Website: walmart
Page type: payment
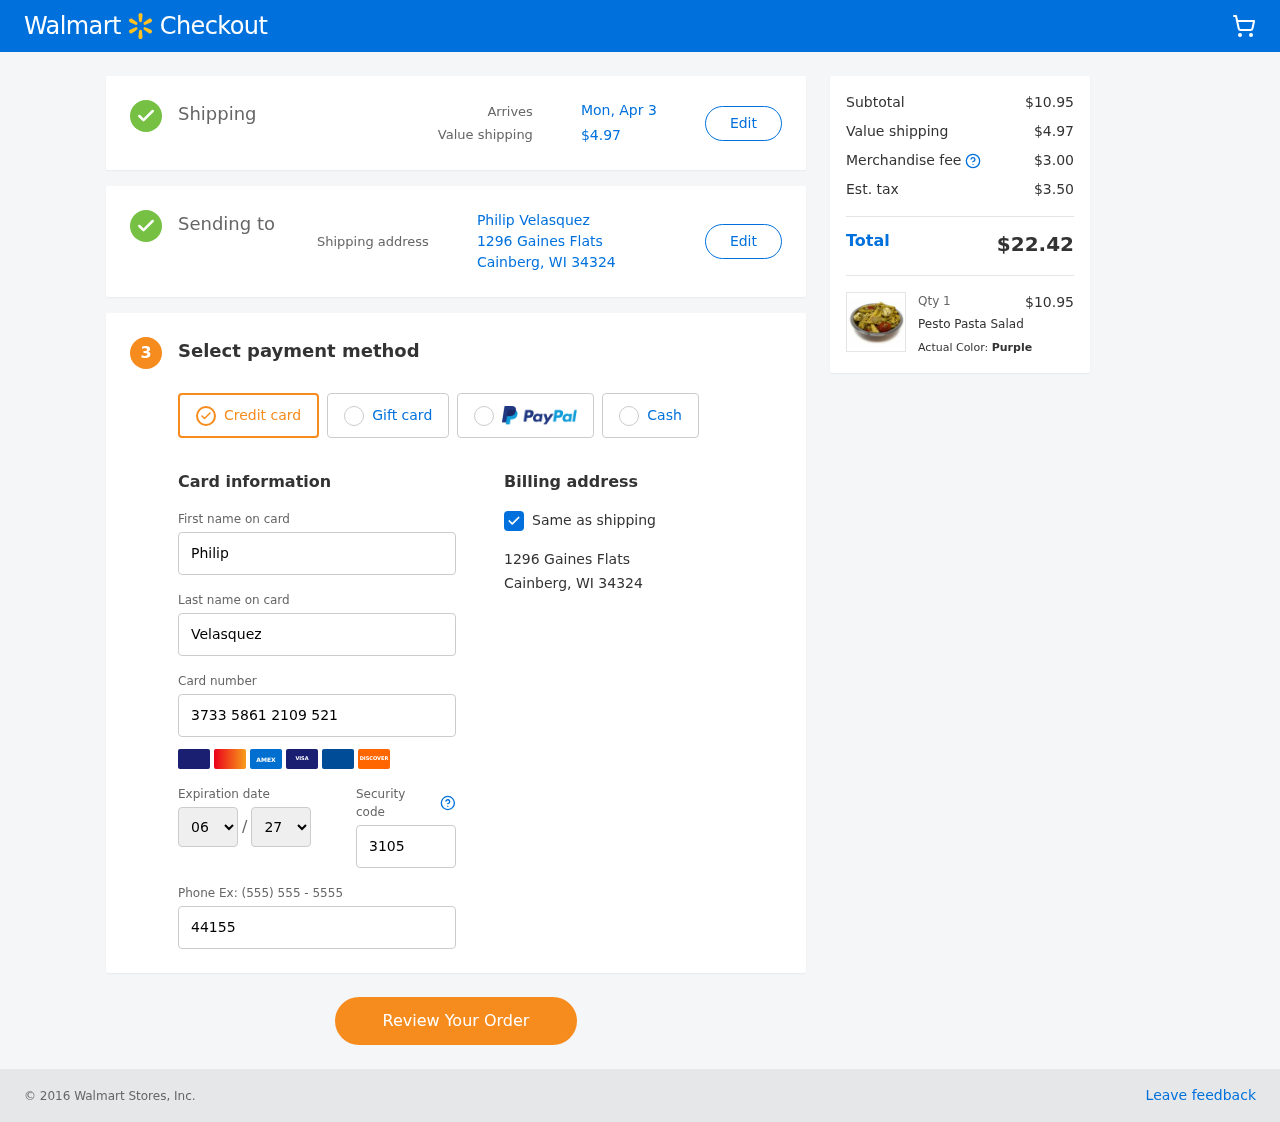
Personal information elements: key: PII_CARD_EXPIRY_MONTH
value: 06
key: PII_CARD_EXPIRY_YEAR
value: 27
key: PII_CITY_STATE_ZIP
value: Cainberg, WI 34324
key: PII_FULLNAME
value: Philip Velasquez
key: PII_STREET
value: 1296 Gaines Flats
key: PII_FIRSTNAME
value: Philip
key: PII_LASTNAME
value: Velasquez
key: PII_CARD_NUMBER
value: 3733 5861 2109 521
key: PII_CARD_CVV
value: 3105
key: PII_PHONE
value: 4415557193
Product elements: key: PRODUCT1_NAME
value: Pesto Pasta Salad
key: PRODUCT1_PRICE
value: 10.95
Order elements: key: ORDER_DELIVERY_DATE
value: Mon, Apr 3
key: ORDER_SHIPPING_COST
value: $4.97
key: ORDER_SUBTOTAL
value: $10.95
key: ORDER_MERCHANDISE_FEE
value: $3.00
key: ORDER_TAX
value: $3.50
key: ORDER_TOTAL
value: $22.42
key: ORDER_NUM_ITEMS
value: Qty 1